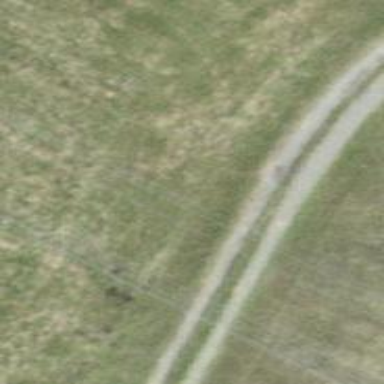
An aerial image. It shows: Track with compacted grade2 surface.